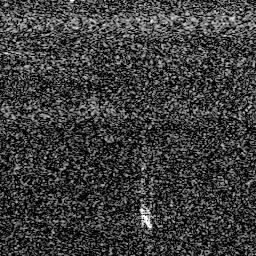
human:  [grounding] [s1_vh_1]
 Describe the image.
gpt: In the satellite image, there is  <ref>1 medium ship </ref> <box>[[53, 79, 60, 90, 0]]</box> located at bottom.